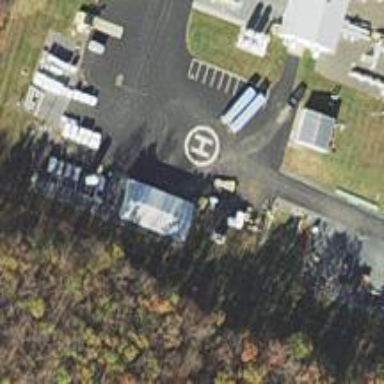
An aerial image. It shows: Image showing helipad at airport.